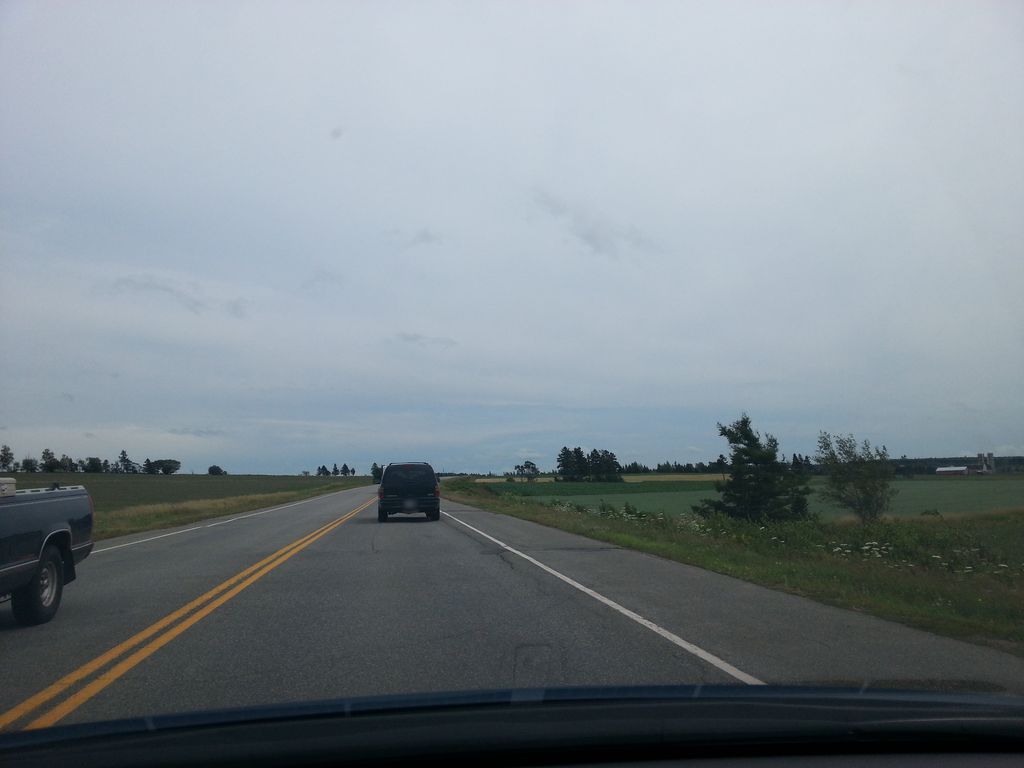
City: charlottetown